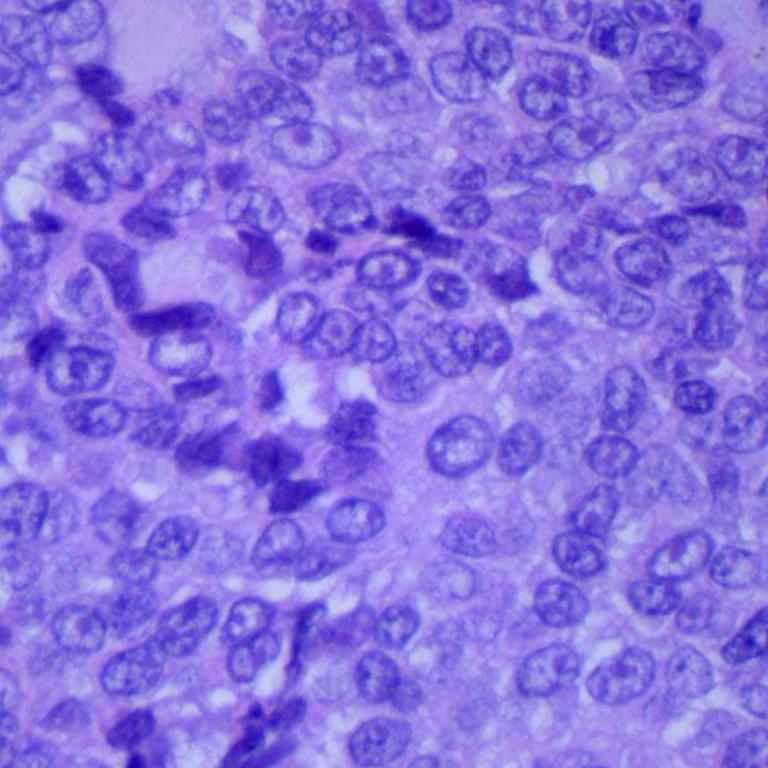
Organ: lung
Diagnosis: squamous carcinomas